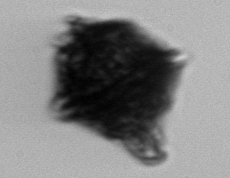
Label: Gonyaulax